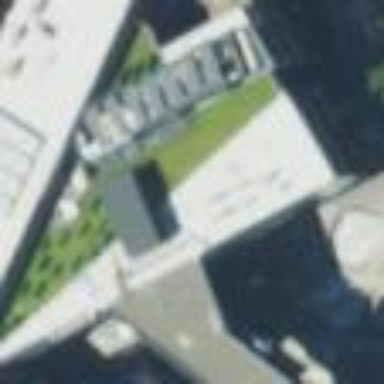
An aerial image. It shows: Part of building.